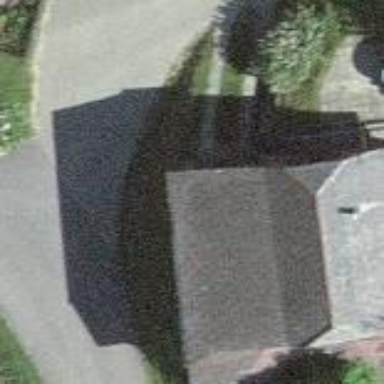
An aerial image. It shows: Barn.